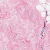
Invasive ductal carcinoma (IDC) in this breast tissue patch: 0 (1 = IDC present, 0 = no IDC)